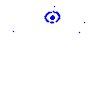
Particle: electron